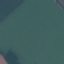
Label: Pasture